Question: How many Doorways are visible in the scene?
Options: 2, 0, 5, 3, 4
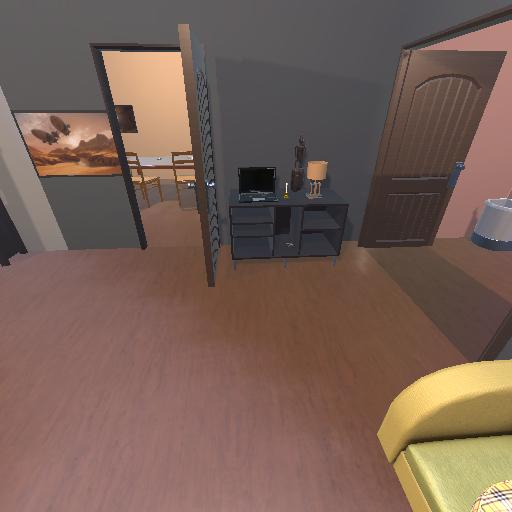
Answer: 2